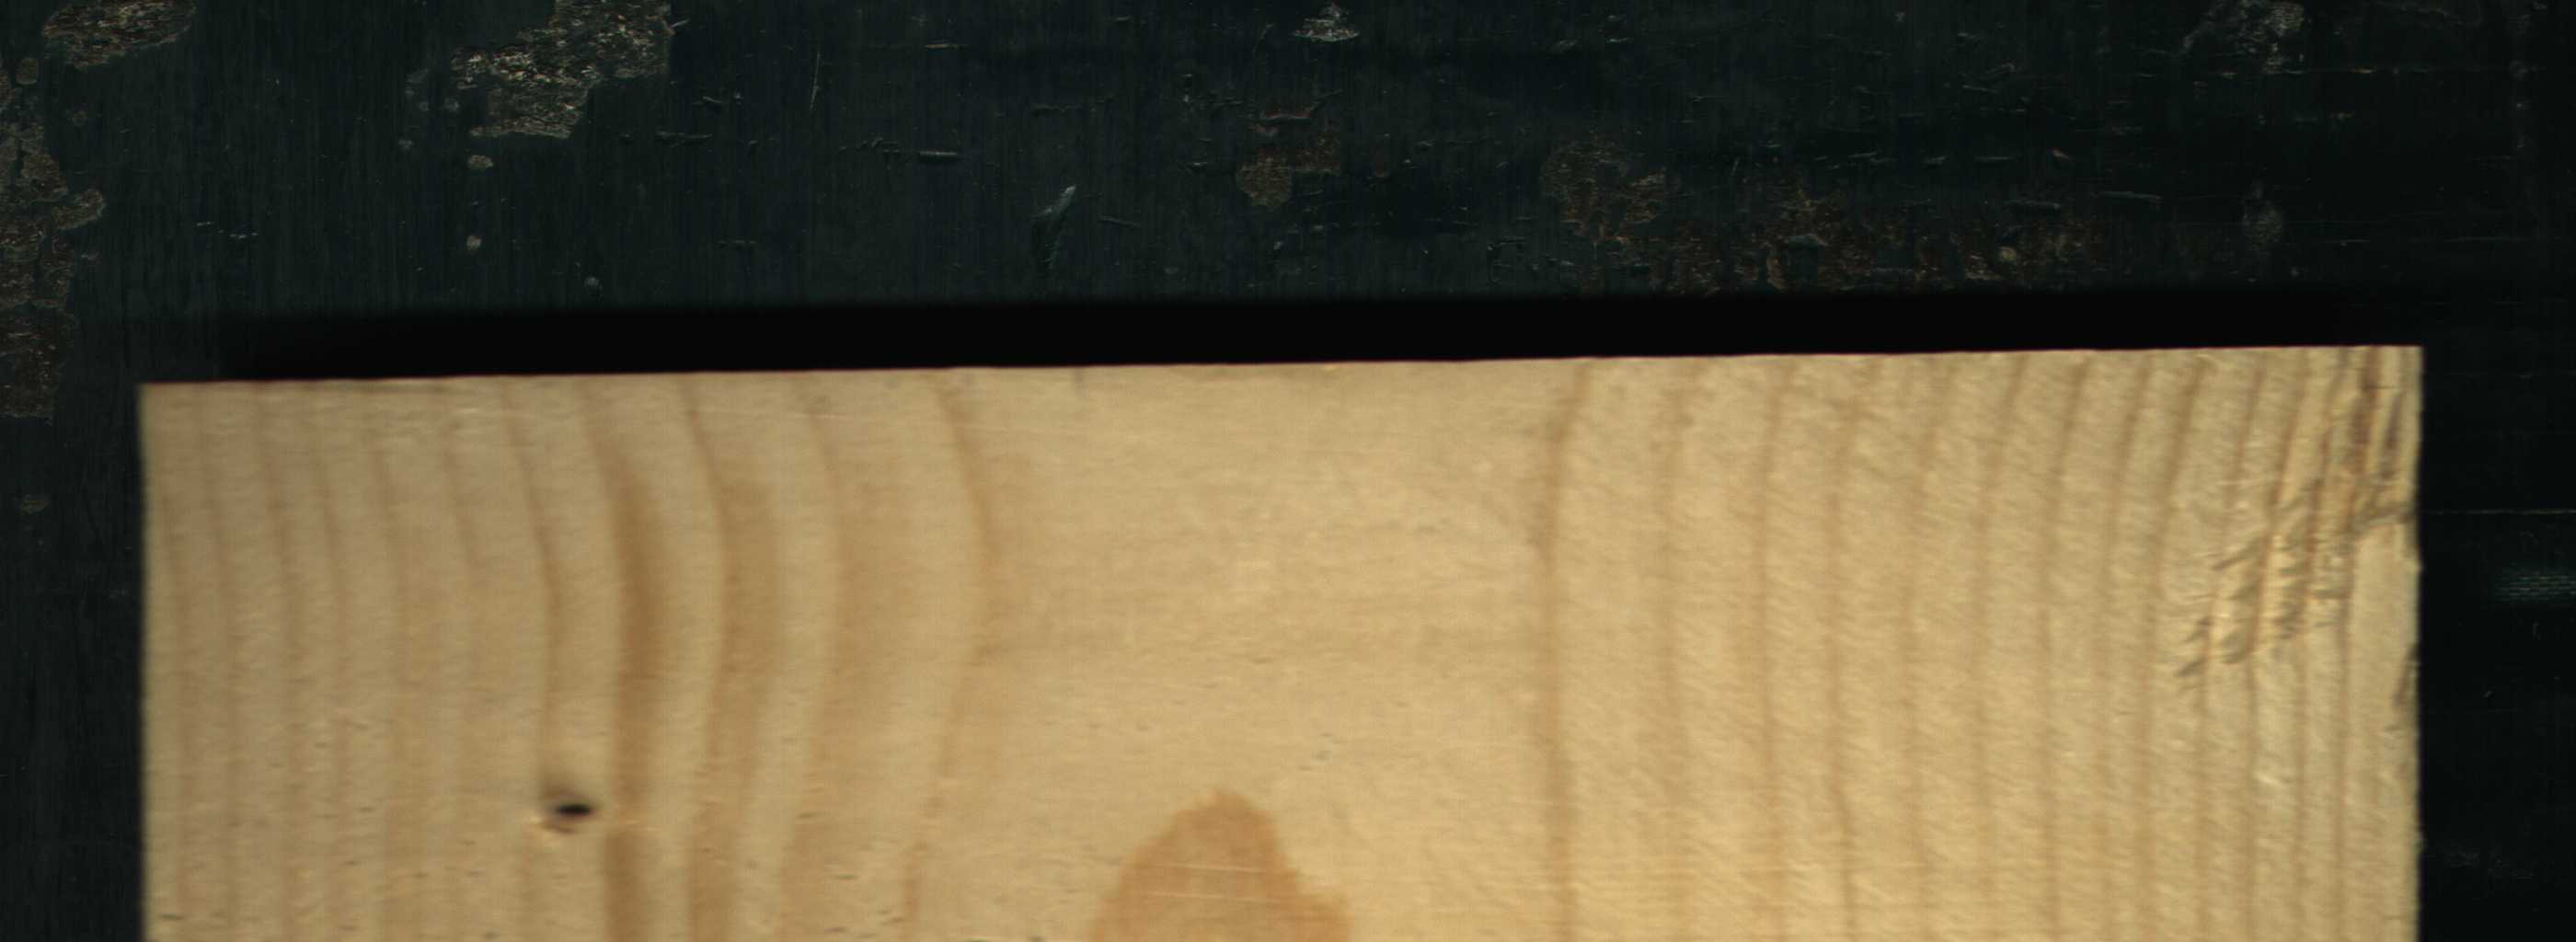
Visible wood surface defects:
Dead_Knot